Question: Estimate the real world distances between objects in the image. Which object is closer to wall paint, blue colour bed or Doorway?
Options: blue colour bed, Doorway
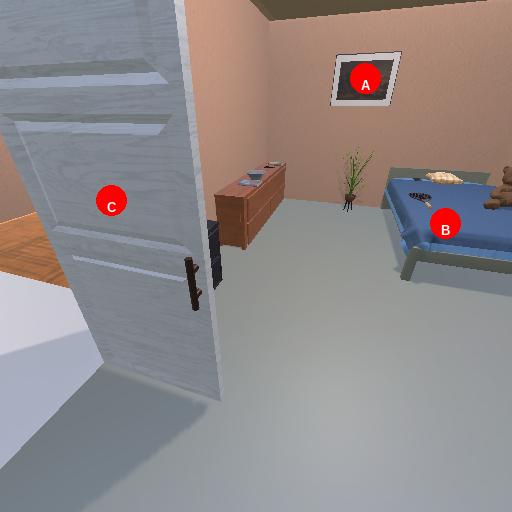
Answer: blue colour bed